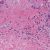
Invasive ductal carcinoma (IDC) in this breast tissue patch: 0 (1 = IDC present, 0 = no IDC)